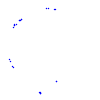
Particle: kaon